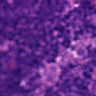
Metastatic tissue present: yes